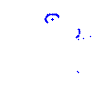
Particle: proton